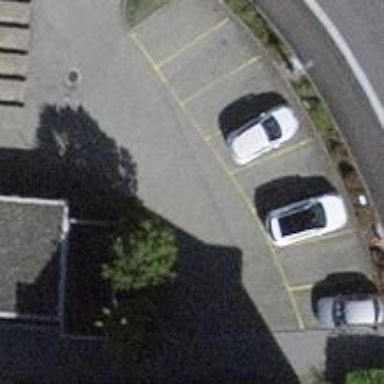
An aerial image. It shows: Road serving as parking aisle.